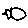
Label: fish